Question: I deploying a cloud function in GCP using my cloudbuild yaml file. But, I want to exclude specific files and directories from deploying. How do I do it ?
Below is my yaml file:
'''
steps:
- name: 'node:10.10.0'
id: installing_npm
args: ['npm', 'install']
dir: 'API/groups'
- name: 'gcr.io/cloud-builders/gcloud'
id: deploy
args: [
'functions', 'deploy', 'groups',
'--region=us-central1',
'--source=.',
'--trigger-http',
'--runtime=nodejs8',
'--entry-point=App',
'--allow-unauthenticated',
'--service-account=xaxaxax@appspot.gserviceaccount.com'
]
dir: 'API/groups'
'''
Attaching a screenshot below. In this screenshot, in the 'groups' directory, I want to deploy only the directory 'src' and the files 'package.json' and 'package-lock.json' and exclude the rest from the directory. As of now, the whole contents of groups directory are getting deployed which I don't want.

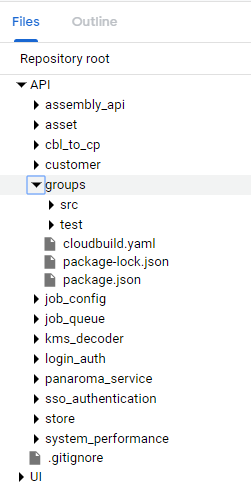
Answer: Either use '--ignore-file' to specify an ignore file, or create a '.gcloudignore' in the root directory of the execution context.
The '.gcloudignore' file uses the same syntax and behaves exactly as the well known '.gitignore' file.